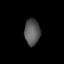
Tissue: lung
Cell type: Epithelial cells
Senescence score: 0.5855
Nuclear area (px): 400
Mean DAPI intensity: 88.043